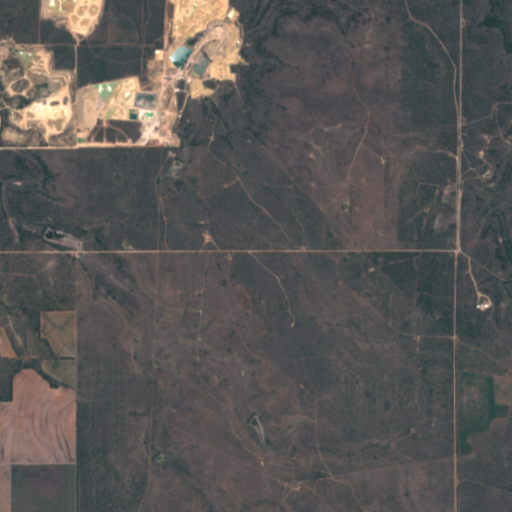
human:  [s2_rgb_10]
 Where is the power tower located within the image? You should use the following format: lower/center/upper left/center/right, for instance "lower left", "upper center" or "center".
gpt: The power tower is located in the left of the image.
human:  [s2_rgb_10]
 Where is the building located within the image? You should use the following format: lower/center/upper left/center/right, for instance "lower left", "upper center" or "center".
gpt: The building is located in the right of the image.
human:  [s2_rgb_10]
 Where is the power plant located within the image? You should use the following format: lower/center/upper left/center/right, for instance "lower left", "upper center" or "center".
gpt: There is no power plant in the image.